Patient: sex M, age 45
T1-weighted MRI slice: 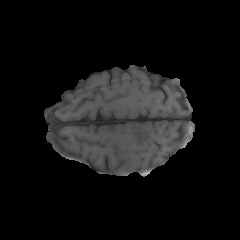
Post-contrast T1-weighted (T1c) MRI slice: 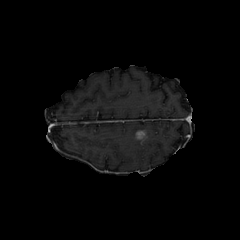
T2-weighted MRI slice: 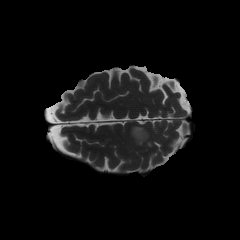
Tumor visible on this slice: yes
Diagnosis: Glioblastoma, IDH-wildtype
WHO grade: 4